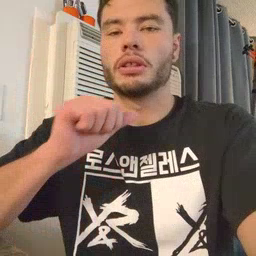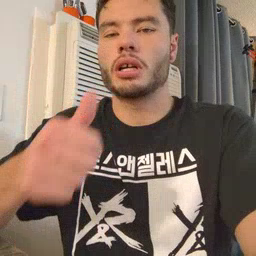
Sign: not